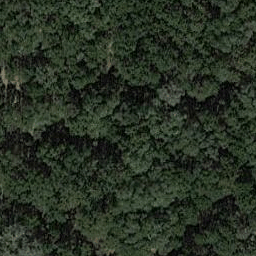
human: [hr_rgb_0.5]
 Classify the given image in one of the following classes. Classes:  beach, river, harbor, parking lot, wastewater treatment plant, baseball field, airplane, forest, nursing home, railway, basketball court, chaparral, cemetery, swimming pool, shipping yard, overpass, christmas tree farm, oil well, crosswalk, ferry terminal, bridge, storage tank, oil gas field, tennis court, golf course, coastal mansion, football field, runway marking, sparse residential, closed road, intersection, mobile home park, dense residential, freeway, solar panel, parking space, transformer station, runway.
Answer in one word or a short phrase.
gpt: forest